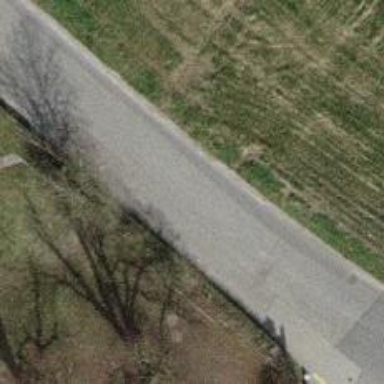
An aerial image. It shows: Unclassified road with asphalt surface. There are sidewalks on both sides.